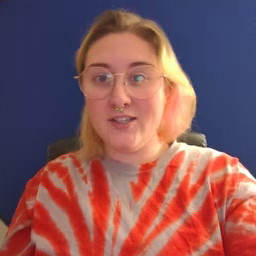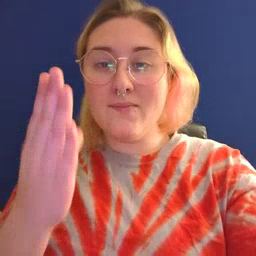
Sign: wet